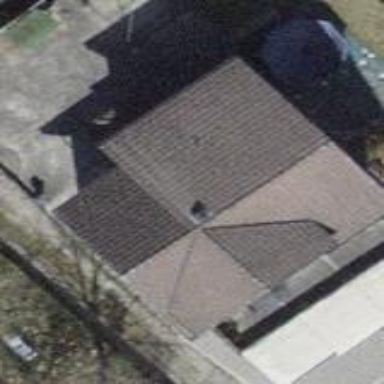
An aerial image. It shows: Building with gabled roof.